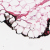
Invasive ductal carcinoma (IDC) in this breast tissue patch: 0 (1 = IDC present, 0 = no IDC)